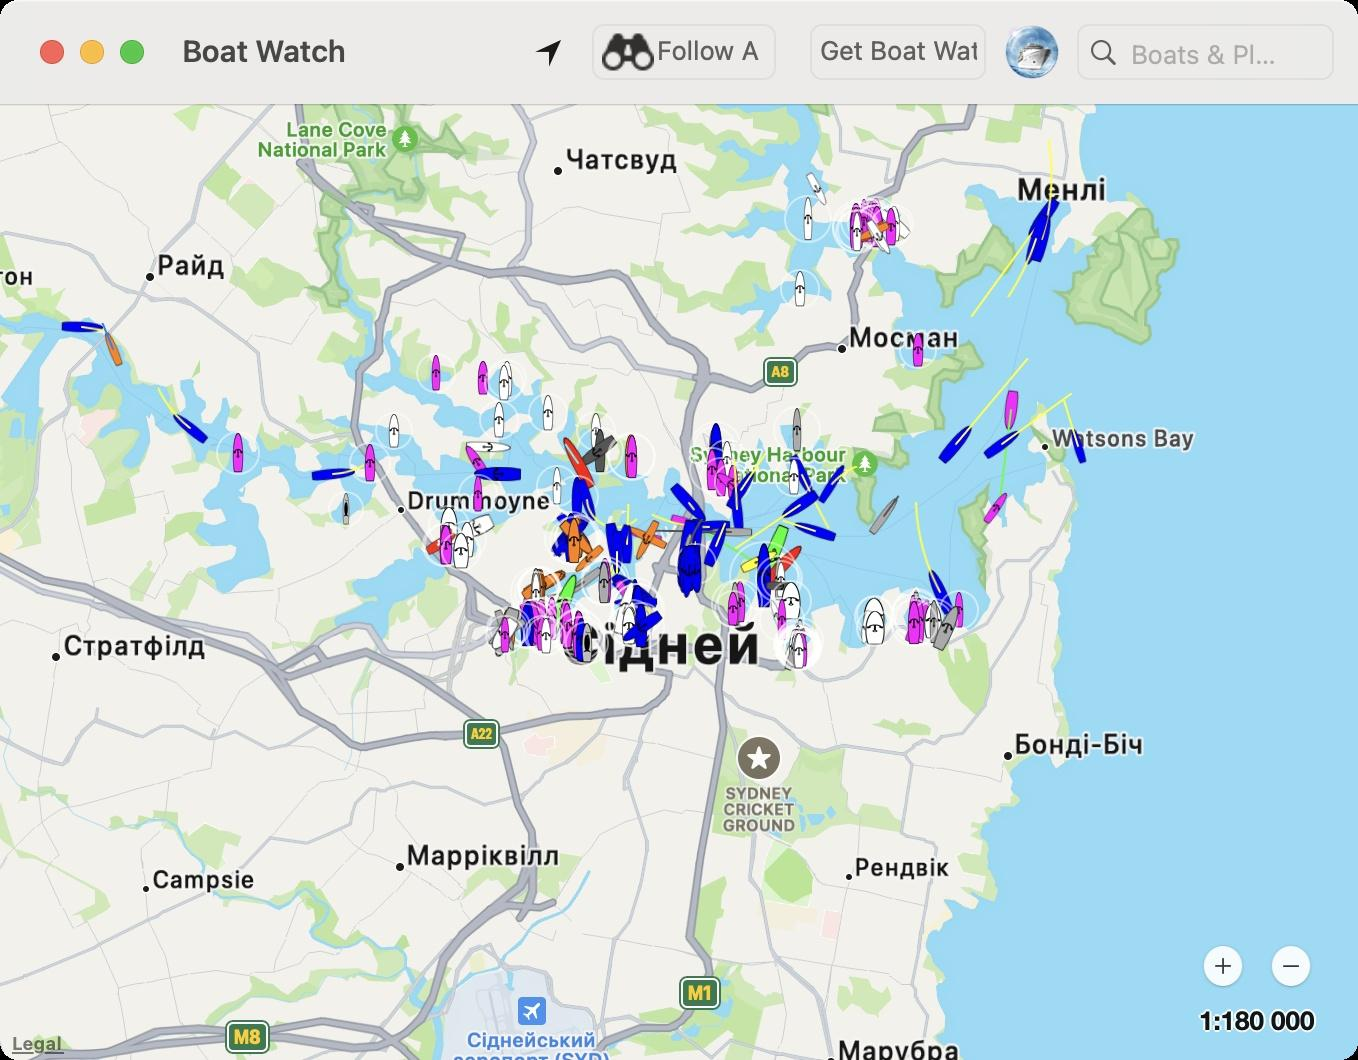
Accessibility tree:
{"name": "Boat_Watch", "role": "AXWindow", "description": null, "role_description": "standard window", "value": null, "position": "363.00;345.00", "size": "679;530", "children": [{"name": null, "role": "AXImage", "description": null, "role_description": "image", "value": null, "position": "0.00;52.00", "size": "679;478", "children": [{"name": "Сідней", "role": "AXButton", "description": null, "role_description": "", "value": null, "position": "315.81;305.90", "size": "30;30", "children": []}, {"name": "Сіднейський_аеропорт_(SYD)", "role": "AXButton", "description": null, "role_description": "Point of interest", "value": null, "position": "250.79;490.60", "size": "30;30", "children": []}, {"name": "Марубра", "role": "AXButton", "description": null, "role_description": "", "value": null, "position": "0.00;52.00", "size": "0;0", "children": []}, {"name": "Бонді-Біч", "role": "AXButton", "description": null, "role_description": "", "value": null, "position": "488.85;362.75", "size": "30;30", "children": []}, {"name": "Мосман", "role": "AXButton", "description": null, "role_description": "", "value": null, "position": "406.09;159.32", "size": "30;30", "children": []}, {"name": "Марріквілл", "role": "AXButton", "description": null, "role_description": "", "value": null, "position": "184.91;418.29", "size": "30;30", "children": []}, {"name": "M1", "role": "AXStaticText", "description": null, "role_description": "", "value": null, "position": "334.77;481.28", "size": "30;30", "children": []}, {"name": "A8", "role": "AXStaticText", "description": null, "role_description": "", "value": null, "position": "375.34;171.12", "size": "30;30", "children": []}, {"name": "A22", "role": "AXStaticText", "description": null, "role_description": "", "value": null, "position": "225.54;351.75", "size": "30;30", "children": []}, {"name": "Drummoyne", "role": "AXButton", "description": null, "role_description": "", "value": null, "position": "185.67;239.91", "size": "30;30", "children": []}, {"name": "Watsons_Bay", "role": "AXButton", "description": null, "role_description": "", "value": null, "position": "507.26;208.55", "size": "30;30", "children": []}, {"name": "Рендвік", "role": "AXButton", "description": null, "role_description": "", "value": null, "position": "409.35;423.30", "size": "30;30", "children": []}, {"name": "Sydney_Cricket_Ground", "role": "AXButton", "description": null, "role_description": "Point of interest", "value": null, "position": "364.38;363.84", "size": "30;30", "children": []}, {"name": "Sydney_Harbour_National_Park", "role": "AXButton", "description": null, "role_description": "Point of interest", "value": null, "position": "417.74;217.04", "size": "30;30", "children": []}, {"name": "Campsie", "role": "AXButton", "description": null, "role_description": "", "value": null, "position": "57.82;429.40", "size": "30;30", "children": []}, {"name": "M8", "role": "AXStaticText", "description": null, "role_description": "", "value": null, "position": "0.00;52.00", "size": "0;0", "children": []}, {"name": "Райд", "role": "AXButton", "description": null, "role_description": "", "value": null, "position": "60.21;123.28", "size": "30;30", "children": []}, {"name": "Стратфілд", "role": "AXButton", "description": null, "role_description": "", "value": null, "position": "12.95;313.42", "size": "30;30", "children": []}, {"name": "Менлі", "role": "AXButton", "description": null, "role_description": "", "value": null, "position": "516.19;79.06", "size": "30;30", "children": []}, {"name": "Чатсвуд", "role": "AXButton", "description": null, "role_description": "", "value": null, "position": "264.08;70.35", "size": "30;30", "children": []}, {"name": "Карлінґфорд", "role": "AXButton", "description": null, "role_description": "", "value": null, "position": "0.00;52.00", "size": "0;0", "children": []}, {"name": "Lane_Cove_National_Park", "role": "AXButton", "description": null, "role_description": "Point of interest", "value": null, "position": "187.74;54.56", "size": "30;30", "children": []}, {"name": "Ермінґтон", "role": "AXButton", "description": null, "role_description": "", "value": null, "position": "0.00;52.00", "size": "0;0", "children": []}, {"name": "MAERSK_RIO_INDIA", "role": "AXImage", "description": "MAERSK RIO INDIA", "role_description": "Annotation", "value": null, "position": "329.00;613.50", "size": "44;16", "children": [{"name": null, "role": "AXImage", "description": "", "role_description": "image", "value": null, "position": "327.59;621.92", "size": "44;16", "children": []}]}, {"name": "PB_PLENTY", "role": "AXImage", "description": "PB PLENTY", "role_description": "Annotation", "value": null, "position": "352.00;595.50", "size": "30;30", "children": [{"name": null, "role": "AXImage", "description": "", "role_description": "image", "value": null, "position": "382.00;595.50", "size": "30;30", "children": []}]}, {"name": "PV_SEVER", "role": "AXImage", "description": "PV SEVER", "role_description": "Annotation", "value": null, "position": "352.50;607.00", "size": "31;13", "children": [{"name": null, "role": "AXImage", "description": "", "role_description": "image", "value": null, "position": "379.41;601.16", "size": "31;13", "children": []}]}, {"name": "SL_MARTINIQUE", "role": "AXImage", "description": "SL MARTINIQUE", "role_description": "Annotation", "value": null, "position": "325.50;637.00", "size": "31;31", "children": [{"name": null, "role": "AXImage", "description": "", "role_description": "image", "value": null, "position": "356.50;637.00", "size": "31;31", "children": []}]}, {"name": "SL_KAMAY", "role": "AXImage", "description": "SL KAMAY", "role_description": "Annotation", "value": null, "position": "325.00;645.00", "size": "32;15", "children": [{"name": null, "role": "AXImage", "description": "", "role_description": "image", "value": null, "position": "354.71;663.65", "size": "32;15", "children": []}]}, {"name": "DIAMOND_REINE", "role": "AXImage", "description": "DIAMOND REINE", "role_description": "Annotation", "value": null, "position": "572.50;-164.00", "size": "25;13", "children": [{"name": null, "role": "AXImage", "description": "", "role_description": "image", "value": null, "position": "572.51;-150.99", "size": "25;13", "children": []}]}, {"name": "SVITZER_WARANG", "role": "AXImage", "description": "SVITZER WARANG", "role_description": "Annotation", "value": null, "position": "351.00;594.50", "size": "31;31", "children": [{"name": null, "role": "AXImage", "description": "", "role_description": "image", "value": null, "position": "382.00;594.50", "size": "31;31", "children": []}]}, {"name": "OOCL_MIAMI", "role": "AXImage", "description": "OOCL MIAMI", "role_description": "Annotation", "value": null, "position": "339.00;609.50", "size": "45;16", "children": [{"name": null, "role": "AXImage", "description": "", "role_description": "image", "value": null, "position": "337.62;617.68", "size": "45;16", "children": []}]}, {"name": "CONTSHIP_TEN", "role": "AXImage", "description": "CONTSHIP TEN", "role_description": "Annotation", "value": null, "position": "339.50;603.50", "size": "40;15", "children": [{"name": null, "role": "AXImage", "description": "", "role_description": "image", "value": null, "position": "338.15;610.42", "size": "40;15", "children": []}]}, {"name": "MAERSK_SEBAROK", "role": "AXImage", "description": "MAERSK SEBAROK", "role_description": "Annotation", "value": null, "position": "319.50;608.50", "size": "44;16", "children": [{"name": null, "role": "AXImage", "description": "", "role_description": "image", "value": null, "position": "318.12;615.28", "size": "44;16", "children": []}]}, {"name": "MAERSK_SEMAKAU", "role": "AXImage", "description": "MAERSK SEMAKAU", "role_description": "Annotation", "value": null, "position": "308.00;612.50", "size": "45;16", "children": [{"name": null, "role": "AXImage", "description": "", "role_description": "image", "value": null, "position": "306.64;619.43", "size": "45;16", "children": []}]}, {"name": "HAMMER_TIME", "role": "AXImage", "description": "HAMMER TIME", "role_description": "Annotation", "value": null, "position": "70.50;749.50", "size": "30;14", "children": [{"name": null, "role": "AXImage", "description": "", "role_description": "image", "value": null, "position": "70.62;749.24", "size": "30;14", "children": []}]}, {"name": "DAWN_FRASER", "role": "AXImage", "description": "DAWN FRASER", "role_description": "Annotation", "value": null, "position": "-97.00;146.00", "size": "33;15", "children": [{"name": null, "role": "AXImage", "description": "", "role_description": "image", "value": null, "position": "-69.96;168.25", "size": "33;15", "children": []}]}, {"name": "SVITZER_SWIFT", "role": "AXImage", "description": "SVITZER SWIFT", "role_description": "Annotation", "value": null, "position": "349.50;594.00", "size": "32;32", "children": [{"name": null, "role": "AXImage", "description": "", "role_description": "image", "value": null, "position": "381.50;594.00", "size": "32;32", "children": []}]}, {"name": "TEST", "role": "AXImage", "description": "TEST", "role_description": "Annotation", "value": null, "position": "487.00;-15.50", "size": "29;29", "children": [{"name": null, "role": "AXImage", "description": "", "role_description": "image", "value": null, "position": "516.00;-15.50", "size": "29;29", "children": []}]}, {"name": "SVITZER_WARRAWEE", "role": "AXImage", "description": "SVITZER WARRAWEE", "role_description": "Annotation", "value": null, "position": "351.00;595.00", "size": "32;32", "children": [{"name": null, "role": "AXImage", "description": "", "role_description": "image", "value": null, "position": "383.00;595.00", "size": "32;32", "children": []}]}, {"name": "WINDHOVER", "role": "AXImage", "description": "WINDHOVER", "role_description": "Annotation", "value": null, "position": "383.00;318.00", "size": "31;13", "children": [{"name": null, "role": "AXImage", "description": "", "role_description": "image", "value": null, "position": "409.47;311.77", "size": "31;13", "children": []}]}, {"name": "NICOLE_LIVINGSTONE", "role": "AXImage", "description": "NICOLE LIVINGSTONE", "role_description": "Annotation", "value": null, "position": "268.00;260.00", "size": "33;15", "children": [{"name": null, "role": "AXImage", "description": "", "role_description": "image", "value": null, "position": "267.42;273.57", "size": "33;15", "children": []}]}, {"name": "ONE_MORE", "role": "AXImage", "description": "ONE MORE", "role_description": "Annotation", "value": null, "position": "254.50;295.00", "size": "32;32", "children": [{"name": null, "role": "AXImage", "description": "", "role_description": "image", "value": null, "position": "286.50;295.00", "size": "32;32", "children": []}]}, {"name": "SIRIUS", "role": "AXImage", "description": "SIRIUS", "role_description": "Annotation", "value": null, "position": "371.00;230.50", "size": "60;14", "children": [{"name": null, "role": "AXImage", "description": "", "role_description": "image", "value": null, "position": "407.86;267.53", "size": "60;14", "children": []}]}, {"name": "SANITY", "role": "AXImage", "description": "SANITY", "role_description": "Annotation", "value": null, "position": "386.50;309.00", "size": "26;26", "children": [{"name": null, "role": "AXImage", "description": "", "role_description": "image", "value": null, "position": "412.50;309.00", "size": "26;26", "children": []}]}, {"name": "ZING", "role": "AXImage", "description": "ZING", "role_description": "Annotation", "value": null, "position": "425.00;98.50", "size": "25;25", "children": [{"name": null, "role": "AXImage", "description": "", "role_description": "image", "value": null, "position": "450.00;98.50", "size": "25;25", "children": []}]}, {"name": "ENGAGE_RENEGADE", "role": "AXImage", "description": "ENGAGE RENEGADE", "role_description": "Annotation", "value": null, "position": "257.50;284.00", "size": "31;15", "children": [{"name": null, "role": "AXImage", "description": "", "role_description": "image", "value": null, "position": "290.19;290.55", "size": "31;15", "children": []}]}, {"name": "OFFSHORE", "role": "AXImage", "description": "OFFSHORE", "role_description": "Annotation", "value": null, "position": "388.00;312.00", "size": "26;26", "children": [{"name": null, "role": "AXImage", "description": "", "role_description": "image", "value": null, "position": "414.00;312.00", "size": "26;26", "children": []}]}, {"name": "SYDNEY_SHOWBOAT_TWO", "role": "AXImage", "description": "SYDNEY SHOWBOAT TWO", "role_description": "Annotation", "value": null, "position": "302.00;288.00", "size": "34;34", "children": [{"name": null, "role": "AXImage", "description": "", "role_description": "image", "value": null, "position": "336.00;288.00", "size": "34;34", "children": []}]}, {"name": "TAO_II", "role": "AXImage", "description": "TAO II", "role_description": "Annotation", "value": null, "position": "210.50;249.00", "size": "28;28", "children": [{"name": null, "role": "AXImage", "description": "", "role_description": "image", "value": null, "position": "238.50;249.00", "size": "28;28", "children": []}]}, {"name": "MAY_GIBBS", "role": "AXImage", "description": "MAY GIBBS", "role_description": "Annotation", "value": null, "position": "290.50;266.00", "size": "33;14", "children": [{"name": null, "role": "AXImage", "description": "", "role_description": "image", "value": null, "position": "302.67;290.39", "size": "33;14", "children": []}]}, {"name": "CADENZA_OF_SYDNEY", "role": "AXImage", "description": "CADENZA OF SYDNEY", "role_description": "Annotation", "value": null, "position": "383.50;309.00", "size": "28;28", "children": [{"name": null, "role": "AXImage", "description": "", "role_description": "image", "value": null, "position": "411.50;309.00", "size": "28;28", "children": []}]}, {"name": "LIZ_ELLIS", "role": "AXImage", "description": "LIZ ELLIS", "role_description": "Annotation", "value": null, "position": "271.50;258.00", "size": "31;14", "children": [{"name": null, "role": "AXImage", "description": "", "role_description": "image", "value": null, "position": "293.01;280.91", "size": "31;14", "children": []}]}, {"name": "IDLE_TIME", "role": "AXImage", "description": "IDLE TIME", "role_description": "Annotation", "value": null, "position": "184.00;202.50", "size": "26;26", "children": [{"name": null, "role": "AXImage", "description": "", "role_description": "image", "value": null, "position": "210.00;202.50", "size": "26;26", "children": []}]}, {"name": "MISTER_LUCKY", "role": "AXImage", "description": "MISTER LUCKY", "role_description": "Annotation", "value": null, "position": "385.50;312.00", "size": "27;27", "children": [{"name": null, "role": "AXImage", "description": "", "role_description": "image", "value": null, "position": "412.50;312.00", "size": "27;27", "children": []}]}, {"name": "MV_CLEARVIEW", "role": "AXImage", "description": "MV CLEARVIEW", "role_description": "Annotation", "value": null, "position": "302.00;288.00", "size": "33;33", "children": [{"name": null, "role": "AXImage", "description": "", "role_description": "image", "value": null, "position": "335.00;288.00", "size": "33;33", "children": []}]}, {"name": "FRESHWATER", "role": "AXImage", "description": "FRESHWATER", "role_description": "Annotation", "value": null, "position": "326.50;278.50", "size": "36;14", "children": [{"name": null, "role": "AXImage", "description": "", "role_description": "image", "value": null, "position": "335.66;302.67", "size": "36;14", "children": []}]}, {"name": "SYDNEY_2000", "role": "AXImage", "description": "SYDNEY 2000", "role_description": "Annotation", "value": null, "position": "302.00;285.00", "size": "31;31", "children": [{"name": null, "role": "AXImage", "description": "", "role_description": "image", "value": null, "position": "333.00;285.00", "size": "31;31", "children": []}]}, {"name": "SEAS_THE_MOMENT", "role": "AXImage", "description": "SEAS THE MOMENT", "role_description": "Annotation", "value": null, "position": "416.50;95.00", "size": "31;31", "children": [{"name": null, "role": "AXImage", "description": "", "role_description": "image", "value": null, "position": "447.50;95.00", "size": "31;31", "children": []}]}, {"name": "KESHI", "role": "AXImage", "description": "KESHI", "role_description": "Annotation", "value": null, "position": "228.50;182.00", "size": "26;14", "children": [{"name": null, "role": "AXImage", "description": "", "role_description": "image", "value": null, "position": "248.50;176.00", "size": "26;14", "children": []}]}, {"name": "TORO", "role": "AXImage", "description": "TORO", "role_description": "Annotation", "value": null, "position": "441.50;296.00", "size": "31;31", "children": [{"name": null, "role": "AXImage", "description": "", "role_description": "image", "value": null, "position": "472.50;296.00", "size": "31;31", "children": []}]}, {"name": "LADY_BUBBLES", "role": "AXImage", "description": "LADY BUBBLES", "role_description": "Annotation", "value": null, "position": "424.50;294.00", "size": "26;26", "children": [{"name": null, "role": "AXImage", "description": "", "role_description": "image", "value": null, "position": "450.50;294.00", "size": "26;26", "children": []}]}, {"name": "ZEN_SATORI", "role": "AXImage", "description": "ZEN SATORI", "role_description": "Annotation", "value": null, "position": "238.50;178.00", "size": "27;27", "children": [{"name": null, "role": "AXImage", "description": "", "role_description": "image", "value": null, "position": "265.50;178.00", "size": "27;27", "children": []}]}, {"name": "KURT_FEARNLEY", "role": "AXImage", "description": "KURT FEARNLEY", "role_description": "Annotation", "value": null, "position": "301.50;289.00", "size": "28;16", "children": [{"name": null, "role": "AXImage", "description": "", "role_description": "image", "value": null, "position": "321.61;311.92", "size": "28;16", "children": []}]}, {"name": "CORAL_PRINCESS", "role": "AXImage", "description": "CORAL PRINCESS", "role_description": "Annotation", "value": null, "position": "321.00;268.50", "size": "44;16", "children": [{"name": null, "role": "AXImage", "description": "", "role_description": "image", "value": null, "position": "331.66;296.98", "size": "44;16", "children": []}]}, {"name": "DIAMOND_B", "role": "AXImage", "description": "DIAMOND B", "role_description": "Annotation", "value": null, "position": "423.50;294.50", "size": "27;27", "children": [{"name": null, "role": "AXImage", "description": "", "role_description": "image", "value": null, "position": "450.50;294.50", "size": "27;27", "children": []}]}, {"name": "OSPREY_IV", "role": "AXImage", "description": "OSPREY IV", "role_description": "Annotation", "value": null, "position": "220.00;256.50", "size": "27;27", "children": [{"name": null, "role": "AXImage", "description": "", "role_description": "image", "value": null, "position": "247.00;256.50", "size": "27;27", "children": []}]}, {"name": "ODIN", "role": "AXImage", "description": "ODIN", "role_description": "Annotation", "value": null, "position": "383.00;199.50", "size": "31;31", "children": [{"name": null, "role": "AXImage", "description": "", "role_description": "image", "value": null, "position": "414.00;199.50", "size": "31;31", "children": []}]}, {"name": "FRIENDSHIP", "role": "AXImage", "description": "FRIENDSHIP", "role_description": "Annotation", "value": null, "position": "273.50;225.00", "size": "40;50", "children": [{"name": null, "role": "AXImage", "description": "", "role_description": "image", "value": null, "position": "275.90;276.75", "size": "40;50", "children": []}]}, {"name": "MILLERS_POINT", "role": "AXImage", "description": "MILLERS POINT", "role_description": "Annotation", "value": null, "position": "310.50;262.00", "size": "25;12", "children": [{"name": null, "role": "AXImage", "description": "", "role_description": "image", "value": null, "position": "311.87;259.73", "size": "25;12", "children": []}]}, {"name": "ALILA", "role": "AXImage", "description": "ALILA", "role_description": "Annotation", "value": null, "position": "466.00;291.50", "size": "27;27", "children": [{"name": null, "role": "AXImage", "description": "", "role_description": "image", "value": null, "position": "493.00;291.50", "size": "27;27", "children": []}]}, {"name": "MAGISTIC_TWO", "role": "AXImage", "description": "MAGISTIC TWO", "role_description": "Annotation", "value": null, "position": "294.00;266.00", "size": "32;13", "children": [{"name": null, "role": "AXImage", "description": "", "role_description": "image", "value": null, "position": "298.42;285.31", "size": "32;13", "children": []}]}, {"name": "TENDER_TO_RINO", "role": "AXImage", "description": "TENDER TO RINO", "role_description": "Annotation", "value": null, "position": "352.00;286.50", "size": "31;31", "children": [{"name": null, "role": "AXImage", "description": "", "role_description": "image", "value": null, "position": "383.00;286.50", "size": "31;31", "children": []}]}, {"name": "TWO_SHEA", "role": "AXImage", "description": "TWO SHEA", "role_description": "Annotation", "value": null, "position": "424.50;301.00", "size": "26;26", "children": [{"name": null, "role": "AXImage", "description": "", "role_description": "image", "value": null, "position": "450.50;301.00", "size": "26;26", "children": []}]}, {"name": "LAUREN_JACKSON", "role": "AXImage", "description": "LAUREN JACKSON", "role_description": "Annotation", "value": null, "position": "303.00;291.50", "size": "31;13", "children": [{"name": null, "role": "AXImage", "description": "", "role_description": "image", "value": null, "position": "328.67;311.38", "size": "31;13", "children": []}]}, {"name": "THALATTA", "role": "AXImage", "description": "THALATTA", "role_description": "Annotation", "value": null, "position": "376.00;295.00", "size": "30;30", "children": [{"name": null, "role": "AXImage", "description": "", "role_description": "image", "value": null, "position": "406.00;295.00", "size": "30;30", "children": []}]}, {"name": "OCEANA", "role": "AXImage", "description": "OCEANA", "role_description": "Annotation", "value": null, "position": "248.50;304.50", "size": "35;14", "children": [{"name": null, "role": "AXImage", "description": "", "role_description": "image", "value": null, "position": "267.58;292.72", "size": "35;14", "children": []}]}, {"name": "319117200", "role": "AXImage", "description": "319117200", "role_description": "Annotation", "value": null, "position": "412.50;97.00", "size": "31;31", "children": [{"name": null, "role": "AXImage", "description": "", "role_description": "image", "value": null, "position": "443.50;97.00", "size": "31;31", "children": []}]}, {"name": "SHANE_GOULD", "role": "AXImage", "description": "SHANE GOULD", "role_description": "Annotation", "value": null, "position": "269.00;258.50", "size": "33;16", "children": [{"name": null, "role": "AXImage", "description": "", "role_description": "image", "value": null, "position": "268.40;273.11", "size": "33;16", "children": []}]}, {"name": "EXPLORER", "role": "AXImage", "description": "EXPLORER", "role_description": "Annotation", "value": null, "position": "324.50;259.50", "size": "82;13", "children": [{"name": null, "role": "AXImage", "description": "", "role_description": "image", "value": null, "position": "324.62;258.79", "size": "82;13", "children": []}]}, {"name": "OCEAN_WAVE", "role": "AXImage", "description": "OCEAN WAVE", "role_description": "Annotation", "value": null, "position": "342.50;265.50", "size": "31;15", "children": [{"name": null, "role": "AXImage", "description": "", "role_description": "image", "value": null, "position": "370.76;261.44", "size": "31;15", "children": []}]}, {"name": "SPIRIT_OF_TASMANIA_2", "role": "AXImage", "description": "SPIRIT OF TASMANIA 2", "role_description": "Annotation", "value": null, "position": "361.00;267.00", "size": "42;42", "children": [{"name": null, "role": "AXImage", "description": "", "role_description": "image", "value": null, "position": "403.00;267.00", "size": "42;42", "children": []}]}, {"name": "RAGTIME", "role": "AXImage", "description": "RAGTIME", "role_description": "Annotation", "value": null, "position": "385.00;310.00", "size": "27;27", "children": [{"name": null, "role": "AXImage", "description": "", "role_description": "image", "value": null, "position": "412.00;310.00", "size": "27;27", "children": []}]}, {"name": "ALLIE_HUNTER", "role": "AXImage", "description": "ALLIE HUNTER", "role_description": "Annotation", "value": null, "position": "160.50;242.00", "size": "25;25", "children": [{"name": null, "role": "AXImage", "description": "", "role_description": "image", "value": null, "position": "185.50;242.00", "size": "25;25", "children": []}]}, {"name": "MACLEAY", "role": "AXImage", "description": "MACLEAY", "role_description": "Annotation", "value": null, "position": "374.00;275.00", "size": "35;15", "children": [{"name": null, "role": "AXImage", "description": "", "role_description": "image", "value": null, "position": "409.05;275.12", "size": "35;15", "children": []}]}, {"name": "OSCAR_3", "role": "AXImage", "description": "OSCAR 3", "role_description": "Annotation", "value": null, "position": "375.50;302.00", "size": "26;12", "children": [{"name": null, "role": "AXImage", "description": "", "role_description": "image", "value": null, "position": "389.94;293.75", "size": "26;12", "children": []}]}, {"name": "CORAL_TREKKER", "role": "AXImage", "description": "CORAL TREKKER", "role_description": "Annotation", "value": null, "position": "253.50;282.00", "size": "29;29", "children": [{"name": null, "role": "AXImage", "description": "", "role_description": "image", "value": null, "position": "282.50;282.00", "size": "29;29", "children": []}]}, {"name": "HONEYSUCKLE", "role": "AXImage", "description": "HONEYSUCKLE", "role_description": "Annotation", "value": null, "position": "236.00;196.50", "size": "27;27", "children": [{"name": null, "role": "AXImage", "description": "", "role_description": "image", "value": null, "position": "263.00;196.50", "size": "27;27", "children": []}]}, {"name": "FERN_BAY", "role": "AXImage", "description": "FERN BAY", "role_description": "Annotation", "value": null, "position": "241.00;299.50", "size": "28;28", "children": [{"name": null, "role": "AXImage", "description": "", "role_description": "image", "value": null, "position": "269.00;299.50", "size": "28;28", "children": []}]}, {"name": "MV_JERRY_BAILEY", "role": "AXImage", "description": "MV JERRY BAILEY", "role_description": "Annotation", "value": null, "position": "515.00;216.50", "size": "48;13", "children": [{"name": null, "role": "AXImage", "description": "", "role_description": "image", "value": null, "position": "538.20;198.15", "size": "48;13", "children": []}]}, {"name": "DUYFKEN", "role": "AXImage", "description": "DUYFKEN", "role_description": "Annotation", "value": null, "position": "300.50;296.00", "size": "31;31", "children": [{"name": null, "role": "AXImage", "description": "", "role_description": "image", "value": null, "position": "331.50;296.00", "size": "31;31", "children": []}]}, {"name": "CAPE_CONWAY", "role": "AXImage", "description": "CAPE CONWAY", "role_description": "Annotation", "value": null, "position": "279.00;307.00", "size": "29;29", "children": [{"name": null, "role": "AXImage", "description": "", "role_description": "image", "value": null, "position": "308.00;307.00", "size": "29;29", "children": []}]}, {"name": "OCEAN_DREAMING_II", "role": "AXImage", "description": "OCEAN DREAMING II", "role_description": "Annotation", "value": null, "position": "305.00;306.00", "size": "32;15", "children": [{"name": null, "role": "AXImage", "description": "", "role_description": "image", "value": null, "position": "303.59;316.53", "size": "32;15", "children": []}]}, {"name": "QUEENSCLIFF", "role": "AXImage", "description": "QUEENSCLIFF", "role_description": "Annotation", "value": null, "position": "486.00;110.50", "size": "64;18", "children": [{"name": null, "role": "AXImage", "description": "", "role_description": "image", "value": null, "position": "499.07;146.83", "size": "64;18", "children": []}]}, {"name": "Unknown", "role": "AXImage", "description": "Unknown", "role_description": "Annotation", "value": null, "position": "451.50;295.50", "size": "31;31", "children": [{"name": null, "role": "AXImage", "description": "", "role_description": "image", "value": null, "position": "482.50;295.50", "size": "31;31", "children": []}]}, {"name": "JAX_2", "role": "AXImage", "description": "JAX 2", "role_description": "Annotation", "value": null, "position": "384.50;305.00", "size": "31;31", "children": [{"name": null, "role": "AXImage", "description": "", "role_description": "image", "value": null, "position": "415.50;305.00", "size": "31;31", "children": []}]}, {"name": "DENIZ", "role": "AXImage", "description": "DENIZ", "role_description": "Annotation", "value": null, "position": "261.00;294.00", "size": "41;16", "children": [{"name": null, "role": "AXImage", "description": "", "role_description": "image", "value": null, "position": "296.60;285.99", "size": "41;16", "children": []}]}, {"name": "MARLENE_MATHEWS", "role": "AXImage", "description": "MARLENE MATHEWS", "role_description": "Annotation", "value": null, "position": "232.50;229.00", "size": "33;16", "children": [{"name": null, "role": "AXImage", "description": "", "role_description": "image", "value": null, "position": "232.64;228.71", "size": "33;16", "children": []}]}, {"name": "VAGABOND_PRINCESS", "role": "AXImage", "description": "VAGABOND PRINCESS", "role_description": "Annotation", "value": null, "position": "273.00;301.00", "size": "33;33", "children": [{"name": null, "role": "AXImage", "description": "", "role_description": "image", "value": null, "position": "306.00;301.00", "size": "33;33", "children": []}]}, {"name": "ALLURE", "role": "AXImage", "description": "ALLURE", "role_description": "Annotation", "value": null, "position": "239.00;304.00", "size": "27;27", "children": [{"name": null, "role": "AXImage", "description": "", "role_description": "image", "value": null, "position": "266.00;304.00", "size": "27;27", "children": []}]}, {"name": "PV_SEA_HAWK", "role": "AXImage", "description": "PV SEA HAWK", "role_description": "Annotation", "value": null, "position": "281.00;273.00", "size": "27;13", "children": [{"name": null, "role": "AXImage", "description": "", "role_description": "image", "value": null, "position": "280.19;283.95", "size": "27;13", "children": []}]}, {"name": "REVIVE", "role": "AXImage", "description": "REVIVE", "role_description": "Annotation", "value": null, "position": "423.50;98.50", "size": "30;30", "children": [{"name": null, "role": "AXImage", "description": "", "role_description": "image", "value": null, "position": "453.50;98.50", "size": "30;30", "children": []}]}, {"name": "ICS_RELIANCE", "role": "AXImage", "description": "ICS RELIANCE", "role_description": "Annotation", "value": null, "position": "270.00;224.00", "size": "38;15", "children": [{"name": null, "role": "AXImage", "description": "", "role_description": "image", "value": null, "position": "286.70;211.20", "size": "38;15", "children": []}]}, {"name": "ES6", "role": "AXImage", "description": "ES6", "role_description": "Annotation", "value": null, "position": "306.00;253.50", "size": "76;16", "children": [{"name": null, "role": "AXImage", "description": "", "role_description": "image", "value": null, "position": "377.67;280.85", "size": "76;16", "children": []}]}, {"name": "MARINE_RESCUE_MH30", "role": "AXImage", "description": "MARINE RESCUE MH30", "role_description": "Annotation", "value": null, "position": "423.00;109.50", "size": "27;13", "children": [{"name": null, "role": "AXImage", "description": "", "role_description": "image", "value": null, "position": "421.52;115.81", "size": "27;13", "children": []}]}, {"name": "FAIRLIGHT", "role": "AXImage", "description": "FAIRLIGHT", "role_description": "Annotation", "value": null, "position": "472.00;91.50", "size": "98;56", "children": [{"name": null, "role": "AXImage", "description": "", "role_description": "image", "value": null, "position": "560.73;79.42", "size": "98;56", "children": []}]}, {"name": "BONNIE_G", "role": "AXImage", "description": "BONNIE G", "role_description": "Annotation", "value": null, "position": "381.50;286.50", "size": "28;28", "children": [{"name": null, "role": "AXImage", "description": "", "role_description": "image", "value": null, "position": "409.50;286.50", "size": "28;28", "children": []}]}, {"name": "BORN_FREE", "role": "AXImage", "description": "BORN FREE", "role_description": "Annotation", "value": null, "position": "387.00;310.00", "size": "27;27", "children": [{"name": null, "role": "AXImage", "description": "", "role_description": "image", "value": null, "position": "414.00;310.00", "size": "27;27", "children": []}]}, {"name": "CABARET", "role": "AXImage", "description": "CABARET", "role_description": "Annotation", "value": null, "position": "225.50;254.50", "size": "26;18", "children": [{"name": null, "role": "AXImage", "description": "", "role_description": "image", "value": null, "position": "222.91;260.84", "size": "26;18", "children": []}]}, {"name": "ETHEL_TURNER", "role": "AXImage", "description": "ETHEL TURNER", "role_description": "Annotation", "value": null, "position": "302.00;287.50", "size": "31;14", "children": [{"name": null, "role": "AXImage", "description": "", "role_description": "image", "value": null, "position": "326.69;308.81", "size": "31;14", "children": []}]}, {"name": "MERCATOR_1", "role": "AXImage", "description": "MERCATOR 1", "role_description": "Annotation", "value": null, "position": "282.50;218.50", "size": "32;15", "children": [{"name": null, "role": "AXImage", "description": "", "role_description": "image", "value": null, "position": "281.21;229.64", "size": "32;15", "children": []}]}, {"name": "LA_CEIZ", "role": "AXImage", "description": "LA CEIZ", "role_description": "Annotation", "value": null, "position": "441.00;293.00", "size": "31;31", "children": [{"name": null, "role": "AXImage", "description": "", "role_description": "image", "value": null, "position": "472.00;293.00", "size": "31;31", "children": []}]}, {"name": "LE_PELICAN", "role": "AXImage", "description": "LE PELICAN", "role_description": "Annotation", "value": null, "position": "301.00;298.50", "size": "28;28", "children": [{"name": null, "role": "AXImage", "description": "", "role_description": "image", "value": null, "position": "329.00;298.50", "size": "28;28", "children": []}]}, {"name": "PEMULWUY", "role": "AXImage", "description": "PEMULWUY", "role_description": "Annotation", "value": null, "position": "328.00;244.00", "size": "33;15", "children": [{"name": null, "role": "AXImage", "description": "", "role_description": "image", "value": null, "position": "349.97;268.78", "size": "33;15", "children": []}]}, {"name": "BLISS", "role": "AXImage", "description": "BLISS", "role_description": "Annotation", "value": null, "position": "384.50;310.00", "size": "28;28", "children": [{"name": null, "role": "AXImage", "description": "", "role_description": "image", "value": null, "position": "412.50;310.00", "size": "28;28", "children": []}]}, {"name": "FUSION_CRUISES", "role": "AXImage", "description": "FUSION CRUISES", "role_description": "Annotation", "value": null, "position": "275.00;304.50", "size": "31;31", "children": [{"name": null, "role": "AXImage", "description": "", "role_description": "image", "value": null, "position": "306.00;304.50", "size": "31;31", "children": []}]}, {"name": "RUBY_LANGFORD", "role": "AXImage", "description": "RUBY LANGFORD", "role_description": "Annotation", "value": null, "position": "331.00;278.00", "size": "30;14", "children": [{"name": null, "role": "AXImage", "description": "", "role_description": "image", "value": null, "position": "338.48;299.75", "size": "30;14", "children": []}]}, {"name": "BORROWDALE", "role": "AXImage", "description": "BORROWDALE", "role_description": "Annotation", "value": null, "position": "268.50;252.00", "size": "34;34", "children": [{"name": null, "role": "AXImage", "description": "", "role_description": "image", "value": null, "position": "302.50;252.00", "size": "34;34", "children": []}]}, {"name": "CHARLOTTE", "role": "AXImage", "description": "CHARLOTTE", "role_description": "Annotation", "value": null, "position": "402.00;234.00", "size": "28;16", "children": [{"name": null, "role": "AXImage", "description": "", "role_description": "image", "value": null, "position": "430.20;234.37", "size": "28;16", "children": []}]}, {"name": "MARJORIE_JACKSON", "role": "AXImage", "description": "MARJORIE JACKSON", "role_description": "Annotation", "value": null, "position": "150.50;228.00", "size": "32;18", "children": [{"name": null, "role": "AXImage", "description": "", "role_description": "image", "value": null, "position": "183.35;244.28", "size": "32;18", "children": []}]}, {"name": "SEABIRD", "role": "AXImage", "description": "SEABIRD", "role_description": "Annotation", "value": null, "position": "224.50;224.00", "size": "28;14", "children": [{"name": null, "role": "AXImage", "description": "", "role_description": "image", "value": null, "position": "236.75;215.45", "size": "28;14", "children": []}]}, {"name": "US_GOV_VSL_5", "role": "AXImage", "description": "US GOV VSL 5", "role_description": "Annotation", "value": null, "position": "364.50;270.00", "size": "43;16", "children": [{"name": null, "role": "AXImage", "description": "", "role_description": "image", "value": null, "position": "370.53;294.94", "size": "43;16", "children": []}]}, {"name": "OCEAN_SURFER", "role": "AXImage", "description": "OCEAN SURFER", "role_description": "Annotation", "value": null, "position": "422.00;214.50", "size": "112;15", "children": [{"name": null, "role": "AXImage", "description": "", "role_description": "image", "value": null, "position": "519.74;183.92", "size": "112;15", "children": []}]}, {"name": "MAHLIGAI", "role": "AXImage", "description": "MAHLIGAI", "role_description": "Annotation", "value": null, "position": "385.00;309.00", "size": "28;28", "children": [{"name": null, "role": "AXImage", "description": "", "role_description": "image", "value": null, "position": "413.00;309.00", "size": "28;28", "children": []}]}, {"name": "BALMORAL", "role": "AXImage", "description": "BALMORAL", "role_description": "Annotation", "value": null, "position": "329.50;276.50", "size": "33;15", "children": [{"name": null, "role": "AXImage", "description": "", "role_description": "image", "value": null, "position": "336.28;299.30", "size": "33;15", "children": []}]}, {"name": "ARANA", "role": "AXImage", "description": "ARANA", "role_description": "Annotation", "value": null, "position": "255.50;280.00", "size": "28;28", "children": [{"name": null, "role": "AXImage", "description": "", "role_description": "image", "value": null, "position": "283.50;280.00", "size": "28;28", "children": []}]}, {"name": "RIVERSIDE_EXPLORER", "role": "AXImage", "description": "RIVERSIDE EXPLORER", "role_description": "Annotation", "value": null, "position": "249.00;298.00", "size": "27;27", "children": [{"name": null, "role": "AXImage", "description": "", "role_description": "image", "value": null, "position": "276.00;298.00", "size": "27;27", "children": []}]}, {"name": "HONEY", "role": "AXImage", "description": "HONEY", "role_description": "Annotation", "value": null, "position": "420.00;96.00", "size": "31;31", "children": [{"name": null, "role": "AXImage", "description": "", "role_description": "image", "value": null, "position": "451.00;96.00", "size": "31;31", "children": []}]}, {"name": "ALEXANDER", "role": "AXImage", "description": "ALEXANDER", "role_description": "Annotation", "value": null, "position": "343.50;247.50", "size": "50;14", "children": [{"name": null, "role": "AXImage", "description": "", "role_description": "image", "value": null, "position": "372.85;228.91", "size": "50;14", "children": []}]}, {"name": "XTSEA", "role": "AXImage", "description": "XTSEA", "role_description": "Annotation", "value": null, "position": "217.00;262.00", "size": "27;27", "children": [{"name": null, "role": "AXImage", "description": "", "role_description": "image", "value": null, "position": "244.00;262.00", "size": "27;27", "children": []}]}, {"name": "RHEMTIDE", "role": "AXImage", "description": "RHEMTIDE", "role_description": "Annotation", "value": null, "position": "287.00;276.50", "size": "30;30", "children": [{"name": null, "role": "AXImage", "description": "", "role_description": "image", "value": null, "position": "317.00;276.50", "size": "30;30", "children": []}]}, {"name": "GORDON_MARSHALL", "role": "AXImage", "description": "GORDON MARSHALL", "role_description": "Annotation", "value": null, "position": "388.00;312.50", "size": "25;25", "children": [{"name": null, "role": "AXImage", "description": "", "role_description": "image", "value": null, "position": "413.00;312.50", "size": "25;25", "children": []}]}, {"name": "BALLY", "role": "AXImage", "description": "BALLY", "role_description": "Annotation", "value": null, "position": "415.00;101.00", "size": "28;28", "children": [{"name": null, "role": "AXImage", "description": "", "role_description": "image", "value": null, "position": "443.00;101.00", "size": "28;28", "children": []}]}, {"name": "WARREN", "role": "AXImage", "description": "WARREN", "role_description": "Annotation", "value": null, "position": "300.00;212.50", "size": "31;31", "children": [{"name": null, "role": "AXImage", "description": "", "role_description": "image", "value": null, "position": "331.00;212.50", "size": "31;31", "children": []}]}, {"name": "TULA", "role": "AXImage", "description": "TULA", "role_description": "Annotation", "value": null, "position": "383.50;225.00", "size": "27;27", "children": [{"name": null, "role": "AXImage", "description": "", "role_description": "image", "value": null, "position": "410.50;225.00", "size": "27;27", "children": []}]}, {"name": "GYPSY_BELLE", "role": "AXImage", "description": "GYPSY BELLE", "role_description": "Annotation", "value": null, "position": "258.00;304.00", "size": "26;26", "children": [{"name": null, "role": "AXImage", "description": "", "role_description": "image", "value": null, "position": "284.00;304.00", "size": "26;26", "children": []}]}, {"name": "AQUABAY", "role": "AXImage", "description": "AQUABAY", "role_description": "Annotation", "value": null, "position": "295.00;288.50", "size": "36;14", "children": [{"name": null, "role": "AXImage", "description": "", "role_description": "image", "value": null, "position": "318.57;313.99", "size": "36;14", "children": []}]}, {"name": "FRANCES_BODKIN", "role": "AXImage", "description": "FRANCES BODKIN", "role_description": "Annotation", "value": null, "position": "70.00;200.00", "size": "50;28", "children": [{"name": null, "role": "AXImage", "description": "", "role_description": "image", "value": null, "position": "84.38;187.39", "size": "50;28", "children": []}]}, {"name": "CRYSTAL_CUTTER_3", "role": "AXImage", "description": "CRYSTAL CUTTER 3", "role_description": "Annotation", "value": null, "position": "386.00;309.00", "size": "27;27", "children": [{"name": null, "role": "AXImage", "description": "", "role_description": "image", "value": null, "position": "413.00;309.00", "size": "27;27", "children": []}]}, {"name": "MARGARET_OLLEY", "role": "AXImage", "description": "MARGARET OLLEY", "role_description": "Annotation", "value": null, "position": "327.50;276.00", "size": "30;14", "children": [{"name": null, "role": "AXImage", "description": "", "role_description": "image", "value": null, "position": "333.72;297.04", "size": "30;14", "children": []}]}, {"name": "VICTOR_CHANG", "role": "AXImage", "description": "VICTOR CHANG", "role_description": "Annotation", "value": null, "position": "326.50;277.00", "size": "33;15", "children": [{"name": null, "role": "AXImage", "description": "", "role_description": "image", "value": null, "position": "333.55;299.96", "size": "33;15", "children": []}]}, {"name": "MARY_REIBEY", "role": "AXImage", "description": "MARY REIBEY", "role_description": "Annotation", "value": null, "position": "361.00;245.00", "size": "78;15", "children": [{"name": null, "role": "AXImage", "description": "", "role_description": "image", "value": null, "position": "363.47;268.09", "size": "78;15", "children": []}]}, {"name": "SMILE", "role": "AXImage", "description": "SMILE", "role_description": "Annotation", "value": null, "position": "341.00;220.00", "size": "30;30", "children": [{"name": null, "role": "AXImage", "description": "", "role_description": "image", "value": null, "position": "371.00;220.00", "size": "30;30", "children": []}]}, {"name": "HT_SAIPAN", "role": "AXImage", "description": "HT SAIPAN", "role_description": "Annotation", "value": null, "position": "255.50;280.00", "size": "28;28", "children": [{"name": null, "role": "AXImage", "description": "", "role_description": "image", "value": null, "position": "283.50;280.00", "size": "28;28", "children": []}]}, {"name": "OCEAN_TRACKER", "role": "AXImage", "description": "OCEAN TRACKER", "role_description": "Annotation", "value": null, "position": "305.00;297.50", "size": "31;31", "children": [{"name": null, "role": "AXImage", "description": "", "role_description": "image", "value": null, "position": "336.00;297.50", "size": "31;31", "children": []}]}, {"name": "IMAGINATION", "role": "AXImage", "description": "IMAGINATION", "role_description": "Annotation", "value": null, "position": "383.00;307.00", "size": "31;31", "children": [{"name": null, "role": "AXImage", "description": "", "role_description": "image", "value": null, "position": "414.00;307.00", "size": "31;31", "children": []}]}, {"name": "CRYSTALADY", "role": "AXImage", "description": "CRYSTALADY", "role_description": "Annotation", "value": null, "position": "251.50;305.00", "size": "34;14", "children": [{"name": null, "role": "AXImage", "description": "", "role_description": "image", "value": null, "position": "267.10;330.33", "size": "34;14", "children": []}]}, {"name": "SOUTHERN_STAR", "role": "AXImage", "description": "SOUTHERN STAR", "role_description": "Annotation", "value": null, "position": "274.00;234.00", "size": "29;29", "children": [{"name": null, "role": "AXImage", "description": "", "role_description": "image", "value": null, "position": "303.00;234.00", "size": "29;29", "children": []}]}, {"name": "SLAC-N-OFF", "role": "AXImage", "description": "SLAC-N-OFF", "role_description": "Annotation", "value": null, "position": "388.50;94.00", "size": "31;31", "children": [{"name": null, "role": "AXImage", "description": "", "role_description": "image", "value": null, "position": "419.50;94.00", "size": "31;31", "children": []}]}, {"name": "BONITO_JNR", "role": "AXImage", "description": "BONITO JNR", "role_description": "Annotation", "value": null, "position": "225.50;233.50", "size": "27;27", "children": [{"name": null, "role": "AXImage", "description": "", "role_description": "image", "value": null, "position": "252.50;233.50", "size": "27;27", "children": []}]}, {"name": "SOREN_LARSEN", "role": "AXImage", "description": "SOREN LARSEN", "role_description": "Annotation", "value": null, "position": "251.50;279.50", "size": "33;33", "children": [{"name": null, "role": "AXImage", "description": "", "role_description": "image", "value": null, "position": "284.50;279.50", "size": "33;33", "children": []}]}, {"name": "A.Q.A", "role": "AXImage", "description": "A.Q.A", "role_description": "Annotation", "value": null, "position": "266.50;295.00", "size": "32;32", "children": [{"name": null, "role": "AXImage", "description": "", "role_description": "image", "value": null, "position": "298.50;295.00", "size": "32;32", "children": []}]}, {"name": "GHOST_II", "role": "AXImage", "description": "GHOST II", "role_description": "Annotation", "value": null, "position": "442.50;303.50", "size": "33;14", "children": [{"name": null, "role": "AXImage", "description": "", "role_description": "image", "value": null, "position": "472.32;298.50", "size": "33;14", "children": []}]}, {"name": "INTERLUDE", "role": "AXImage", "description": "INTERLUDE", "role_description": "Annotation", "value": null, "position": "264.50;229.00", "size": "28;28", "children": [{"name": null, "role": "AXImage", "description": "", "role_description": "image", "value": null, "position": "292.50;229.00", "size": "28;28", "children": []}]}, {"name": "CHERYL_SALISBURY", "role": "AXImage", "description": "CHERYL SALISBURY", "role_description": "Annotation", "value": null, "position": "26.00;156.50", "size": "30;14", "children": [{"name": null, "role": "AXImage", "description": "", "role_description": "image", "value": null, "position": "55.75;171.02", "size": "30;14", "children": []}]}, {"name": "BULLARA", "role": "AXImage", "description": "BULLARA", "role_description": "Annotation", "value": null, "position": "271.00;254.50", "size": "32;32", "children": [{"name": null, "role": "AXImage", "description": "", "role_description": "image", "value": null, "position": "303.00;254.50", "size": "32;32", "children": []}]}, {"name": "OCEANOS", "role": "AXImage", "description": "OCEANOS", "role_description": "Annotation", "value": null, "position": "293.00;269.00", "size": "31;14", "children": [{"name": null, "role": "AXImage", "description": "", "role_description": "image", "value": null, "position": "301.50;291.50", "size": "31;14", "children": []}]}, {"name": "35_TONNER", "role": "AXImage", "description": "35 TONNER", "role_description": "Annotation", "value": null, "position": "237.00;308.50", "size": "31;13", "children": [{"name": null, "role": "AXImage", "description": "", "role_description": "image", "value": null, "position": "251.99;331.80", "size": "31;13", "children": []}]}, {"name": "FRIVOLOUS", "role": "AXImage", "description": "FRIVOLOUS", "role_description": "Annotation", "value": null, "position": "249.50;304.50", "size": "32;15", "children": [{"name": null, "role": "AXImage", "description": "", "role_description": "image", "value": null, "position": "263.62;329.57", "size": "32;15", "children": []}]}, {"name": "OSCAR_2", "role": "AXImage", "description": "OSCAR 2", "role_description": "Annotation", "value": null, "position": "267.50;297.00", "size": "32;32", "children": [{"name": null, "role": "AXImage", "description": "", "role_description": "image", "value": null, "position": "299.50;297.00", "size": "32;32", "children": []}]}, {"name": "BRIGUS_III", "role": "AXImage", "description": "BRIGUS III", "role_description": "Annotation", "value": null, "position": "384.50;309.50", "size": "28;28", "children": [{"name": null, "role": "AXImage", "description": "", "role_description": "image", "value": null, "position": "412.50;309.50", "size": "28;28", "children": []}]}, {"name": "SVITZER_MARIA", "role": "AXImage", "description": "SVITZER MARIA", "role_description": "Annotation", "value": null, "position": "273.00;261.00", "size": "32;15", "children": [{"name": null, "role": "AXImage", "description": "", "role_description": "image", "value": null, "position": "292.94;285.73", "size": "32;15", "children": []}]}, {"name": "UNA_CAPRA", "role": "AXImage", "description": "UNA CAPRA", "role_description": "Annotation", "value": null, "position": "251.00;297.00", "size": "30;30", "children": [{"name": null, "role": "AXImage", "description": "", "role_description": "image", "value": null, "position": "281.00;297.00", "size": "30;30", "children": []}]}, {"name": "NAVY_ONE", "role": "AXImage", "description": "NAVY ONE", "role_description": "Annotation", "value": null, "position": "377.00;276.50", "size": "27;27", "children": [{"name": null, "role": "AXImage", "description": "", "role_description": "image", "value": null, "position": "404.00;276.50", "size": "27;27", "children": []}]}, {"name": "CIAO_BELLA", "role": "AXImage", "description": "CIAO BELLA", "role_description": "Annotation", "value": null, "position": "384.50;310.00", "size": "28;28", "children": [{"name": null, "role": "AXImage", "description": "", "role_description": "image", "value": null, "position": "412.50;310.00", "size": "28;28", "children": []}]}, {"name": "VIVA_LA_VITA", "role": "AXImage", "description": "VIVA LA VITA", "role_description": "Annotation", "value": null, "position": "353.50;228.00", "size": "26;26", "children": [{"name": null, "role": "AXImage", "description": "", "role_description": "image", "value": null, "position": "379.50;228.00", "size": "26;26", "children": []}]}, {"name": "MORE_MONKEY_BUSINESS", "role": "AXImage", "description": "MORE MONKEY BUSINESS", "role_description": "Annotation", "value": null, "position": "484.50;247.50", "size": "27;13", "children": [{"name": null, "role": "AXImage", "description": "", "role_description": "image", "value": null, "position": "511.07;246.67", "size": "27;13", "children": []}]}, {"name": "MARINE_RESCUE_PJ-31", "role": "AXImage", "description": "MARINE RESCUE PJ-31", "role_description": "Annotation", "value": null, "position": "207.50;264.50", "size": "26;14", "children": [{"name": null, "role": "AXImage", "description": "", "role_description": "image", "value": null, "position": "235.23;270.55", "size": "26;14", "children": []}]}, {"name": "MV_SYDNEY", "role": "AXImage", "description": "MV SYDNEY", "role_description": "Annotation", "value": null, "position": "299.00;293.00", "size": "31;13", "children": [{"name": null, "role": "AXImage", "description": "", "role_description": "image", "value": null, "position": "317.20;316.09", "size": "31;13", "children": []}]}, {"name": "CATHERINE_HAMLIN", "role": "AXImage", "description": "CATHERINE HAMLIN", "role_description": "Annotation", "value": null, "position": "334.50;263.50", "size": "26;15", "children": [{"name": null, "role": "AXImage", "description": "", "role_description": "image", "value": null, "position": "338.68;283.14", "size": "26;15", "children": []}]}, {"name": "OCEAN_ADVENTURER", "role": "AXImage", "description": "OCEAN ADVENTURER", "role_description": "Annotation", "value": null, "position": "331.50;277.50", "size": "32;15", "children": [{"name": null, "role": "AXImage", "description": "", "role_description": "image", "value": null, "position": "341.71;301.70", "size": "32;15", "children": []}]}, {"name": "KOKOMO", "role": "AXImage", "description": "KOKOMO", "role_description": "Annotation", "value": null, "position": "443.00;299.00", "size": "29;13", "children": [{"name": null, "role": "AXImage", "description": "", "role_description": "image", "value": null, "position": "464.75;291.36", "size": "29;13", "children": []}]}, {"name": "LORRAINE", "role": "AXImage", "description": "LORRAINE", "role_description": "Annotation", "value": null, "position": "239.50;300.50", "size": "28;28", "children": [{"name": null, "role": "AXImage", "description": "", "role_description": "image", "value": null, "position": "267.50;300.50", "size": "28;28", "children": []}]}, {"name": "SHEARWATER_57", "role": "AXImage", "description": "SHEARWATER 57", "role_description": "Annotation", "value": null, "position": "425.00;112.00", "size": "29;13", "children": [{"name": null, "role": "AXImage", "description": "", "role_description": "image", "value": null, "position": "441.67;134.24", "size": "29;13", "children": []}]}, {"name": "SEACAT_1", "role": "AXImage", "description": "SEACAT 1", "role_description": "Annotation", "value": null, "position": "461.50;197.50", "size": "88;15", "children": [{"name": null, "role": "AXImage", "description": "", "role_description": "image", "value": null, "position": "492.69;247.76", "size": "88;15", "children": []}]}, {"name": "FISHBURN", "role": "AXImage", "description": "FISHBURN", "role_description": "Annotation", "value": null, "position": "329.00;278.00", "size": "31;14", "children": [{"name": null, "role": "AXImage", "description": "", "role_description": "image", "value": null, "position": "335.41;299.37", "size": "31;14", "children": []}]}, {"name": "ME-MEL", "role": "AXImage", "description": "ME-MEL", "role_description": "Annotation", "value": null, "position": "273.00;280.00", "size": "38;22", "children": [{"name": null, "role": "AXImage", "description": "", "role_description": "image", "value": null, "position": "270.21;293.65", "size": "38;22", "children": []}]}, {"name": "OCEAN_FLYER", "role": "AXImage", "description": "OCEAN FLYER", "role_description": "Annotation", "value": null, "position": "460.50;101.50", "size": "122;15", "children": [{"name": null, "role": "AXImage", "description": "", "role_description": "image", "value": null, "position": "479.58;153.94", "size": "122;15", "children": []}]}, {"name": "BALU", "role": "AXImage", "description": "BALU", "role_description": "Annotation", "value": null, "position": "300.50;299.00", "size": "28;28", "children": [{"name": null, "role": "AXImage", "description": "", "role_description": "image", "value": null, "position": "328.50;299.00", "size": "28;28", "children": []}]}, {"name": "P_M_EAST", "role": "AXImage", "description": "P M EAST", "role_description": "Annotation", "value": null, "position": "235.50;307.50", "size": "35;17", "children": [{"name": null, "role": "AXImage", "description": "", "role_description": "image", "value": null, "position": "239.27;329.78", "size": "35;17", "children": []}]}, {"name": "ELWING", "role": "AXImage", "description": "ELWING", "role_description": "Annotation", "value": null, "position": "273.50;254.00", "size": "30;30", "children": [{"name": null, "role": "AXImage", "description": "", "role_description": "image", "value": null, "position": "303.50;254.00", "size": "30;30", "children": []}]}, {"name": "VOLARE", "role": "AXImage", "description": "VOLARE", "role_description": "Annotation", "value": null, "position": "300.50;213.00", "size": "31;31", "children": [{"name": null, "role": "AXImage", "description": "", "role_description": "image", "value": null, "position": "331.50;213.00", "size": "31;31", "children": []}]}, {"name": "NAROOMA", "role": "AXImage", "description": "NAROOMA", "role_description": "Annotation", "value": null, "position": "255.00;280.00", "size": "28;28", "children": [{"name": null, "role": "AXImage", "description": "", "role_description": "image", "value": null, "position": "283.00;280.00", "size": "28;28", "children": []}]}, {"name": "OCEAN_RIDER", "role": "AXImage", "description": "OCEAN RIDER", "role_description": "Annotation", "value": null, "position": "248.00;296.00", "size": "32;32", "children": [{"name": null, "role": "AXImage", "description": "", "role_description": "image", "value": null, "position": "280.00;296.00", "size": "32;32", "children": []}]}, {"name": "L4407", "role": "AXImage", "description": "L4407", "role_description": "Annotation", "value": null, "position": "284.50;210.00", "size": "31;31", "children": [{"name": null, "role": "AXImage", "description": "", "role_description": "image", "value": null, "position": "315.50;210.00", "size": "31;31", "children": []}]}, {"name": "WAREE", "role": "AXImage", "description": "WAREE", "role_description": "Annotation", "value": null, "position": "274.00;253.50", "size": "30;30", "children": [{"name": null, "role": "AXImage", "description": "", "role_description": "image", "value": null, "position": "304.00;253.50", "size": "30;30", "children": []}]}, {"name": "INCEPTION", "role": "AXImage", "description": "INCEPTION", "role_description": "Annotation", "value": null, "position": "341.50;207.00", "size": "33;33", "children": [{"name": null, "role": "AXImage", "description": "", "role_description": "image", "value": null, "position": "374.50;207.00", "size": "33;33", "children": []}]}, {"name": "COME_BY_CHANCE", "role": "AXImage", "description": "COME BY CHANCE", "role_description": "Annotation", "value": null, "position": "240.00;176.00", "size": "27;27", "children": [{"name": null, "role": "AXImage", "description": "", "role_description": "image", "value": null, "position": "267.00;176.00", "size": "27;27", "children": []}]}, {"name": "WILHELMINA", "role": "AXImage", "description": "WILHELMINA", "role_description": "Annotation", "value": null, "position": "207.50;258.00", "size": "29;29", "children": [{"name": null, "role": "AXImage", "description": "", "role_description": "image", "value": null, "position": "236.50;258.00", "size": "29;29", "children": []}]}, {"name": "THE_JACKSON", "role": "AXImage", "description": "THE JACKSON", "role_description": "Annotation", "value": null, "position": "302.50;294.50", "size": "31;13", "children": [{"name": null, "role": "AXImage", "description": "", "role_description": "image", "value": null, "position": "302.39;294.77", "size": "31;13", "children": []}]}, {"name": "VIVA", "role": "AXImage", "description": "VIVA", "role_description": "Annotation", "value": null, "position": "384.00;310.00", "size": "27;27", "children": [{"name": null, "role": "AXImage", "description": "", "role_description": "image", "value": null, "position": "411.00;310.00", "size": "27;27", "children": []}]}, {"name": "BALANCE", "role": "AXImage", "description": "BALANCE", "role_description": "Annotation", "value": null, "position": "346.50;225.00", "size": "28;28", "children": [{"name": null, "role": "AXImage", "description": "", "role_description": "image", "value": null, "position": "374.50;225.00", "size": "28;28", "children": []}]}, {"name": "4_ESCAPE", "role": "AXImage", "description": "4 ESCAPE", "role_description": "Annotation", "value": null, "position": "204.50;173.00", "size": "27;27", "children": [{"name": null, "role": "AXImage", "description": "", "role_description": "image", "value": null, "position": "231.50;173.00", "size": "27;27", "children": []}]}, {"name": "TIGERESS", "role": "AXImage", "description": "TIGERESS", "role_description": "Annotation", "value": null, "position": "453.00;297.00", "size": "27;27", "children": [{"name": null, "role": "AXImage", "description": "", "role_description": "image", "value": null, "position": "480.00;297.00", "size": "27;27", "children": []}]}, {"name": "SEA_FEVER", "role": "AXImage", "description": "SEA FEVER", "role_description": "Annotation", "value": null, "position": "385.50;314.00", "size": "27;13", "children": [{"name": null, "role": "AXImage", "description": "", "role_description": "image", "value": null, "position": "386.33;328.50", "size": "27;13", "children": []}]}, {"name": "MARINE_RESCUE_PJ20", "role": "AXImage", "description": "MARINE RESCUE PJ20", "role_description": "Annotation", "value": null, "position": "211.50;264.50", "size": "23;13", "children": [{"name": null, "role": "AXImage", "description": "", "role_description": "image", "value": null, "position": "214.25;280.90", "size": "23;13", "children": []}]}, {"name": "BP1", "role": "AXImage", "description": "BP1", "role_description": "Annotation", "value": null, "position": "238.00;309.50", "size": "31;13", "children": [{"name": null, "role": "AXImage", "description": "", "role_description": "image", "value": null, "position": "236.91;318.70", "size": "31;13", "children": []}]}, {"name": "RIVERSIDE_AVALON", "role": "AXImage", "description": "RIVERSIDE AVALON", "role_description": "Annotation", "value": null, "position": "248.00;298.00", "size": "30;30", "children": [{"name": null, "role": "AXImage", "description": "", "role_description": "image", "value": null, "position": "278.00;298.00", "size": "30;30", "children": []}]}, {"name": "COMANCHE", "role": "AXImage", "description": "COMANCHE", "role_description": "Annotation", "value": null, "position": "228.00;216.50", "size": "32;14", "children": [{"name": null, "role": "AXImage", "description": "", "role_description": "image", "value": null, "position": "259.75;231.05", "size": "32;14", "children": []}]}, {"name": "CRYSTAL_LADY", "role": "AXImage", "description": "CRYSTAL LADY", "role_description": "Annotation", "value": null, "position": "253.00;304.50", "size": "33;14", "children": [{"name": null, "role": "AXImage", "description": "", "role_description": "image", "value": null, "position": "267.01;329.25", "size": "33;14", "children": []}]}, {"name": "MARINE_RESCUE_MH20", "role": "AXImage", "description": "MARINE RESCUE MH20", "role_description": "Annotation", "value": null, "position": "424.50;109.50", "size": "24;13", "children": [{"name": null, "role": "AXImage", "description": "", "role_description": "image", "value": null, "position": "423.08;118.50", "size": "24;13", "children": []}]}, {"name": "ESME_TIMBERY", "role": "AXImage", "description": "ESME TIMBERY", "role_description": "Annotation", "value": null, "position": "302.00;288.50", "size": "30;14", "children": [{"name": null, "role": "AXImage", "description": "", "role_description": "image", "value": null, "position": "325.52;309.69", "size": "30;14", "children": []}]}, {"name": "MV_FLEMINGO", "role": "AXImage", "description": "MV FLEMINGO", "role_description": "Annotation", "value": null, "position": "423.00;95.50", "size": "28;28", "children": [{"name": null, "role": "AXImage", "description": "", "role_description": "image", "value": null, "position": "451.00;95.50", "size": "28;28", "children": []}]}, {"name": "VIGILANT", "role": "AXImage", "description": "VIGILANT", "role_description": "Annotation", "value": null, "position": "365.00;273.50", "size": "29;14", "children": [{"name": null, "role": "AXImage", "description": "", "role_description": "image", "value": null, "position": "395.60;280.44", "size": "29;14", "children": []}]}, {"name": "SITE_OFFICE", "role": "AXImage", "description": "SITE OFFICE", "role_description": "Annotation", "value": null, "position": "422.50;97.00", "size": "29;29", "children": [{"name": null, "role": "AXImage", "description": "", "role_description": "image", "value": null, "position": "451.50;97.00", "size": "29;29", "children": []}]}, {"name": "HULA", "role": "AXImage", "description": "HULA", "role_description": "Annotation", "value": null, "position": "260.50;193.00", "size": "27;27", "children": [{"name": null, "role": "AXImage", "description": "", "role_description": "image", "value": null, "position": "287.50;193.00", "size": "27;27", "children": []}]}, {"name": "JFORCE", "role": "AXImage", "description": "JFORCE", "role_description": "Annotation", "value": null, "position": "420.50;306.50", "size": "26;14", "children": [{"name": null, "role": "AXImage", "description": "", "role_description": "image", "value": null, "position": "424.15;324.93", "size": "26;14", "children": []}]}, {"name": "OBSCURITY", "role": "AXImage", "description": "OBSCURITY", "role_description": "Annotation", "value": null, "position": "414.00;101.50", "size": "29;29", "children": [{"name": null, "role": "AXImage", "description": "", "role_description": "image", "value": null, "position": "443.00;101.50", "size": "29;29", "children": []}]}, {"name": "CHLOE_1", "role": "AXImage", "description": "CHLOE 1", "role_description": "Annotation", "value": null, "position": "251.00;296.00", "size": "32;32", "children": [{"name": null, "role": "AXImage", "description": "", "role_description": "image", "value": null, "position": "283.00;296.00", "size": "32;32", "children": []}]}, {"name": "STILL_DANGEROUS", "role": "AXImage", "description": "STILL DANGEROUS", "role_description": "Annotation", "value": null, "position": "433.50;98.50", "size": "27;27", "children": [{"name": null, "role": "AXImage", "description": "", "role_description": "image", "value": null, "position": "460.50;98.50", "size": "27;27", "children": []}]}, {"name": "MIDNIGHT_BLUE", "role": "AXImage", "description": "MIDNIGHT BLUE", "role_description": "Annotation", "value": null, "position": "395.00;88.00", "size": "27;13", "children": [{"name": null, "role": "AXImage", "description": "", "role_description": "image", "value": null, "position": "409.10;109.47", "size": "27;13", "children": []}]}, {"name": "KOI", "role": "AXImage", "description": "KOI", "role_description": "Annotation", "value": null, "position": "431.50;99.50", "size": "28;28", "children": [{"name": null, "role": "AXImage", "description": "", "role_description": "image", "value": null, "position": "459.50;99.50", "size": "28;28", "children": []}]}, {"name": "EXODUS", "role": "AXImage", "description": "EXODUS", "role_description": "Annotation", "value": null, "position": "343.00;209.50", "size": "28;28", "children": [{"name": null, "role": "AXImage", "description": "", "role_description": "image", "value": null, "position": "371.00;209.50", "size": "28;28", "children": []}]}, {"name": "FANTASEA_8_SEASONS", "role": "AXImage", "description": "FANTASEA 8 SEASONS", "role_description": "Annotation", "value": null, "position": "458.00;215.00", "size": "86;14", "children": [{"name": null, "role": "AXImage", "description": "", "role_description": "image", "value": null, "position": "539.90;202.39", "size": "86;14", "children": []}]}, {"name": "GREAT_WHITE", "role": "AXImage", "description": "GREAT WHITE", "role_description": "Annotation", "value": null, "position": "386.00;312.00", "size": "27;27", "children": [{"name": null, "role": "AXImage", "description": "", "role_description": "image", "value": null, "position": "413.00;312.00", "size": "27;27", "children": []}]}, {"name": "ENGAGE_RASCAL", "role": "AXImage", "description": "ENGAGE RASCAL", "role_description": "Annotation", "value": null, "position": "256.50;284.50", "size": "31;15", "children": [{"name": null, "role": "AXImage", "description": "", "role_description": "image", "value": null, "position": "289.22;291.95", "size": "31;15", "children": []}]}, {"name": "CHAOS", "role": "AXImage", "description": "CHAOS", "role_description": "Annotation", "value": null, "position": "286.50;274.50", "size": "32;32", "children": [{"name": null, "role": "AXImage", "description": "", "role_description": "image", "value": null, "position": "318.50;274.50", "size": "32;32", "children": []}]}, {"name": "BANGALLEY", "role": "AXImage", "description": "BANGALLEY", "role_description": "Annotation", "value": null, "position": "42.50;168.00", "size": "28;13", "children": [{"name": null, "role": "AXImage", "description": "", "role_description": "image", "value": null, "position": "57.28;159.08", "size": "28;13", "children": []}]}, {"name": "SVITZER_WARATAH", "role": "AXImage", "description": "SVITZER WARATAH", "role_description": "Annotation", "value": null, "position": "273.00;261.50", "size": "31;15", "children": [{"name": null, "role": "AXImage", "description": "", "role_description": "image", "value": null, "position": "293.87;285.36", "size": "31;15", "children": []}]}, {"name": "STAD_AMSTERDAM", "role": "AXImage", "description": "STAD AMSTERDAM", "role_description": "Annotation", "value": null, "position": "294.00;296.50", "size": "37;15", "children": [{"name": null, "role": "AXImage", "description": "", "role_description": "image", "value": null, "position": "324.53;288.07", "size": "37;15", "children": []}]}, {"name": "ELOUERA", "role": "AXImage", "description": "ELOUERA", "role_description": "Annotation", "value": null, "position": "374.00;274.00", "size": "31;31", "children": [{"name": null, "role": "AXImage", "description": "", "role_description": "image", "value": null, "position": "405.00;274.00", "size": "31;31", "children": []}]}, {"name": "SUPPLY", "role": "AXImage", "description": "SUPPLY", "role_description": "Annotation", "value": null, "position": "326.50;247.50", "size": "56;32", "children": [{"name": null, "role": "AXImage", "description": "", "role_description": "image", "value": null, "position": "325.70;248.99", "size": "56;32", "children": []}]}, {"name": "PV_SHARP", "role": "AXImage", "description": "PV SHARP", "role_description": "Annotation", "value": null, "position": "308.00;262.00", "size": "31;13", "children": [{"name": null, "role": "AXImage", "description": "", "role_description": "image", "value": null, "position": "312.42;255.86", "size": "31;13", "children": []}]}, {"name": "DYNAMIC", "role": "AXImage", "description": "DYNAMIC", "role_description": "Annotation", "value": null, "position": "104.50;212.00", "size": "29;29", "children": [{"name": null, "role": "AXImage", "description": "", "role_description": "image", "value": null, "position": "133.50;212.00", "size": "29;29", "children": []}]}, {"name": "EXPLORER_II", "role": "AXImage", "description": "EXPLORER II", "role_description": "Annotation", "value": null, "position": "334.00;268.00", "size": "28;28", "children": [{"name": null, "role": "AXImage", "description": "", "role_description": "image", "value": null, "position": "362.00;268.00", "size": "28;28", "children": []}]}, {"name": "BOMBALA", "role": "AXImage", "description": "BOMBALA", "role_description": "Annotation", "value": null, "position": "442.50;290.50", "size": "31;31", "children": [{"name": null, "role": "AXImage", "description": "", "role_description": "image", "value": null, "position": "473.50;290.50", "size": "31;31", "children": []}]}, {"name": "BLACK_DOG", "role": "AXImage", "description": "BLACK DOG", "role_description": "Annotation", "value": null, "position": "386.50;131.00", "size": "27;27", "children": [{"name": null, "role": "AXImage", "description": "", "role_description": "image", "value": null, "position": "413.50;131.00", "size": "27;27", "children": []}]}, {"name": "BLINK_B40", "role": "AXImage", "description": "BLINK B40", "role_description": "Annotation", "value": null, "position": "386.50;310.00", "size": "27;27", "children": [{"name": null, "role": "AXImage", "description": "", "role_description": "image", "value": null, "position": "413.50;310.00", "size": "27;27", "children": []}]}, {"name": "COAST", "role": "AXImage", "description": "COAST", "role_description": "Annotation", "value": null, "position": "255.00;295.50", "size": "30;30", "children": [{"name": null, "role": "AXImage", "description": "", "role_description": "image", "value": null, "position": "285.00;295.50", "size": "30;30", "children": []}]}, {"name": "MORPETH", "role": "AXImage", "description": "MORPETH", "role_description": "Annotation", "value": null, "position": "256.00;279.50", "size": "28;28", "children": [{"name": null, "role": "AXImage", "description": "", "role_description": "image", "value": null, "position": "284.00;279.50", "size": "28;28", "children": []}]}, {"name": "PEARL_3", "role": "AXImage", "description": "PEARL 3", "role_description": "Annotation", "value": null, "position": "446.00;162.00", "size": "26;26", "children": [{"name": null, "role": "AXImage", "description": "", "role_description": "image", "value": null, "position": "472.00;162.00", "size": "26;26", "children": []}]}, {"name": "MEGAN", "role": "AXImage", "description": "MEGAN", "role_description": "Annotation", "value": null, "position": "348.50;238.00", "size": "44;14", "children": [{"name": null, "role": "AXImage", "description": "", "role_description": "image", "value": null, "position": "388.61;230.68", "size": "44;14", "children": []}]}, {"name": "THYLACINE", "role": "AXImage", "description": "THYLACINE", "role_description": "Annotation", "value": null, "position": "388.50;310.00", "size": "25;25", "children": [{"name": null, "role": "AXImage", "description": "", "role_description": "image", "value": null, "position": "413.50;310.00", "size": "25;25", "children": []}]}, {"name": "SPIRIT_OF_MIGLOO", "role": "AXImage", "description": "SPIRIT OF MIGLOO", "role_description": "Annotation", "value": null, "position": "287.00;276.00", "size": "30;30", "children": [{"name": null, "role": "AXImage", "description": "", "role_description": "image", "value": null, "position": "317.00;276.00", "size": "30;30", "children": []}]}, {"name": "CYRENE_3", "role": "AXImage", "description": "CYRENE 3", "role_description": "Annotation", "value": null, "position": "385.00;308.50", "size": "27;27", "children": [{"name": null, "role": "AXImage", "description": "", "role_description": "image", "value": null, "position": "412.00;308.50", "size": "27;27", "children": []}]}, {"name": "BLUESTONE_1", "role": "AXImage", "description": "BLUESTONE 1", "role_description": "Annotation", "value": null, "position": "443.50;294.50", "size": "32;32", "children": [{"name": null, "role": "AXImage", "description": "", "role_description": "image", "value": null, "position": "475.50;294.50", "size": "32;32", "children": []}]}, {"name": "FREE_REIN", "role": "AXImage", "description": "FREE REIN", "role_description": "Annotation", "value": null, "position": "352.50;235.00", "size": "26;14", "children": [{"name": null, "role": "AXImage", "description": "", "role_description": "image", "value": null, "position": "359.33;228.59", "size": "26;14", "children": []}]}, {"name": "OCEAN_BLUE", "role": "AXImage", "description": "OCEAN BLUE", "role_description": "Annotation", "value": null, "position": "273.50;300.50", "size": "31;31", "children": [{"name": null, "role": "AXImage", "description": "", "role_description": "image", "value": null, "position": "304.50;300.50", "size": "31;31", "children": []}]}, {"name": "RARA", "role": "AXImage", "description": "RARA", "role_description": "Annotation", "value": null, "position": "425.50;111.00", "size": "26;14", "children": [{"name": null, "role": "AXImage", "description": "", "role_description": "image", "value": null, "position": "437.29;103.28", "size": "26;14", "children": []}]}, {"name": "DOMUS", "role": "AXImage", "description": "DOMUS", "role_description": "Annotation", "value": null, "position": "260.50;294.00", "size": "31;31", "children": [{"name": null, "role": "AXImage", "description": "", "role_description": "image", "value": null, "position": "291.50;294.00", "size": "31;31", "children": []}]}, {"name": "JOHN_NUTT", "role": "AXImage", "description": "JOHN NUTT", "role_description": "Annotation", "value": null, "position": "324.50;266.50", "size": "38;22", "children": [{"name": null, "role": "AXImage", "description": "", "role_description": "image", "value": null, "position": "357.34;260.45", "size": "38;22", "children": []}]}, {"name": "LIMIQUE", "role": "AXImage", "description": "LIMIQUE", "role_description": "Annotation", "value": null, "position": "412.50;99.00", "size": "31;31", "children": [{"name": null, "role": "AXImage", "description": "", "role_description": "image", "value": null, "position": "443.50;99.00", "size": "31;31", "children": []}]}, {"name": "ALEX101", "role": "AXImage", "description": "ALEX101", "role_description": "Annotation", "value": null, "position": "355.00;286.00", "size": "30;30", "children": [{"name": null, "role": "AXImage", "description": "", "role_description": "image", "value": null, "position": "385.00;286.00", "size": "30;30", "children": []}]}, {"name": "AKKUR", "role": "AXImage", "description": "AKKUR", "role_description": "Annotation", "value": null, "position": "426.50;251.50", "size": "31;13", "children": [{"name": null, "role": "AXImage", "description": "", "role_description": "image", "value": null, "position": "456.37;249.28", "size": "31;13", "children": []}]}, {"name": "AUSSIE_MAGIC", "role": "AXImage", "description": "AUSSIE MAGIC", "role_description": "Annotation", "value": null, "position": "390.50;258.50", "size": "34;14", "children": [{"name": null, "role": "AXImage", "description": "", "role_description": "image", "value": null, "position": "393.50;253.59", "size": "34;14", "children": []}]}, {"name": "VITAMIN_SEA", "role": "AXImage", "description": "VITAMIN SEA", "role_description": "Annotation", "value": null, "position": "284.50;202.00", "size": "27;27", "children": [{"name": null, "role": "AXImage", "description": "", "role_description": "image", "value": null, "position": "311.50;202.00", "size": "27;27", "children": []}]}, {"name": "ROSE", "role": "AXImage", "description": "ROSE", "role_description": "Annotation", "value": null, "position": "442.50;291.50", "size": "31;31", "children": [{"name": null, "role": "AXImage", "description": "", "role_description": "image", "value": null, "position": "473.50;291.50", "size": "31;31", "children": []}]}, {"name": "RAYZAWAY", "role": "AXImage", "description": "RAYZAWAY", "role_description": "Annotation", "value": null, "position": "171.00;217.50", "size": "28;28", "children": [{"name": null, "role": "AXImage", "description": "", "role_description": "image", "value": null, "position": "199.00;217.50", "size": "28;28", "children": []}]}, {"name": "FOR_EVER", "role": "AXImage", "description": "FOR EVER", "role_description": "Annotation", "value": null, "position": "423.00;94.50", "size": "30;30", "children": [{"name": null, "role": "AXImage", "description": "", "role_description": "image", "value": null, "position": "453.00;94.50", "size": "30;30", "children": []}]}, {"name": "RESTLESS", "role": "AXImage", "description": "RESTLESS", "role_description": "Annotation", "value": null, "position": "353.50;291.50", "size": "26;26", "children": [{"name": null, "role": "AXImage", "description": "", "role_description": "image", "value": null, "position": "379.50;291.50", "size": "26;26", "children": []}]}, {"name": "LEGENDE", "role": "AXImage", "description": "LEGENDE", "role_description": "Annotation", "value": null, "position": "384.50;314.50", "size": "27;15", "children": [{"name": null, "role": "AXImage", "description": "", "role_description": "image", "value": null, "position": "410.66;313.15", "size": "27;15", "children": []}]}, {"name": "MOON_GLIDER", "role": "AXImage", "description": "MOON GLIDER", "role_description": "Annotation", "value": null, "position": "238.50;308.50", "size": "27;17", "children": [{"name": null, "role": "AXImage", "description": "", "role_description": "image", "value": null, "position": "237.19;322.93", "size": "27;17", "children": []}]}, {"name": "FOUR_SEASONS", "role": "AXImage", "description": "FOUR SEASONS", "role_description": "Annotation", "value": null, "position": "259.50;304.50", "size": "27;27", "children": [{"name": null, "role": "AXImage", "description": "", "role_description": "image", "value": null, "position": "286.50;304.50", "size": "27;27", "children": []}]}, {"name": "GIRAWAA", "role": "AXImage", "description": "GIRAWAA", "role_description": "Annotation", "value": null, "position": "308.00;263.50", "size": "31;13", "children": [{"name": null, "role": "AXImage", "description": "", "role_description": "image", "value": null, "position": "310.67;280.86", "size": "31;13", "children": []}]}, {"name": "GOLDEN_GROVE", "role": "AXImage", "description": "GOLDEN GROVE", "role_description": "Annotation", "value": null, "position": "269.00;263.50", "size": "31;13", "children": [{"name": null, "role": "AXImage", "description": "", "role_description": "image", "value": null, "position": "269.18;276.90", "size": "31;13", "children": []}]}, {"name": "FANTASEA_JOY", "role": "AXImage", "description": "FANTASEA JOY", "role_description": "Annotation", "value": null, "position": "293.50;265.00", "size": "40;14", "children": [{"name": null, "role": "AXImage", "description": "", "role_description": "image", "value": null, "position": "321.19;252.26", "size": "40;14", "children": []}]}, {"name": "LE_TIROFLAN", "role": "AXImage", "description": "LE TIROFLAN", "role_description": "Annotation", "value": null, "position": "383.50;308.00", "size": "31;31", "children": [{"name": null, "role": "AXImage", "description": "", "role_description": "image", "value": null, "position": "414.50;308.00", "size": "31;31", "children": []}]}, {"name": "QUETZALCOATL", "role": "AXImage", "description": "QUETZALCOATL", "role_description": "Annotation", "value": null, "position": "386.00;309.50", "size": "27;27", "children": [{"name": null, "role": "AXImage", "description": "", "role_description": "image", "value": null, "position": "413.00;309.50", "size": "27;27", "children": []}]}, {"name": "BUNGAREE", "role": "AXImage", "description": "BUNGAREE", "role_description": "Annotation", "value": null, "position": "457.00;306.00", "size": "33;16", "children": [{"name": null, "role": "AXImage", "description": "", "role_description": "image", "value": null, "position": "487.52;302.18", "size": "33;16", "children": []}]}, {"name": "HELMSMAN", "role": "AXImage", "description": "HELMSMAN", "role_description": "Annotation", "value": null, "position": "349.50;216.00", "size": "28;28", "children": [{"name": null, "role": "AXImage", "description": "", "role_description": "image", "value": null, "position": "377.50;216.00", "size": "28;28", "children": []}]}, {"name": "AM320", "role": "AXImage", "description": "AM320", "role_description": "Annotation", "value": null, "position": "378.50;286.50", "size": "24;13", "children": [{"name": null, "role": "AXImage", "description": "", "role_description": "image", "value": null, "position": "402.38;299.71", "size": "24;13", "children": []}]}, {"name": "NORTH_POINT", "role": "AXImage", "description": "NORTH POINT", "role_description": "Annotation", "value": null, "position": "385.00;311.50", "size": "27;27", "children": [{"name": null, "role": "AXImage", "description": "", "role_description": "image", "value": null, "position": "412.00;311.50", "size": "27;27", "children": []}]}, {"name": "MANNS_POINT", "role": "AXImage", "description": "MANNS POINT", "role_description": "Annotation", "value": null, "position": "260.00;284.00", "size": "28;14", "children": [{"name": null, "role": "AXImage", "description": "", "role_description": "image", "value": null, "position": "258.36;291.66", "size": "28;14", "children": []}]}, {"name": "SART", "role": "AXImage", "description": "SART", "role_description": "Annotation", "value": null, "position": "395.50;319.00", "size": "8;8", "children": [{"name": null, "role": "AXImage", "description": "", "role_description": "image", "value": null, "position": "403.50;319.00", "size": "8;8", "children": []}]}, {"name": "FRED_HOLLOWS", "role": "AXImage", "description": "FRED HOLLOWS", "role_description": "Annotation", "value": null, "position": "424.00;269.00", "size": "92;54", "children": [{"name": null, "role": "AXImage", "description": "", "role_description": "image", "value": null, "position": "475.96;243.00", "size": "92;54", "children": []}]}, {"name": "WILDE_RUSH", "role": "AXImage", "description": "WILDE RUSH", "role_description": "Annotation", "value": null, "position": "382.00;318.50", "size": "31;13", "children": [{"name": null, "role": "AXImage", "description": "", "role_description": "image", "value": null, "position": "409.12;312.86", "size": "31;13", "children": []}]}, {"name": "FISHLESS", "role": "AXImage", "description": "FISHLESS", "role_description": "Annotation", "value": null, "position": "423.50;99.00", "size": "25;25", "children": [{"name": null, "role": "AXImage", "description": "", "role_description": "image", "value": null, "position": "448.50;99.00", "size": "25;25", "children": []}]}, {"name": "NIXIE", "role": "AXImage", "description": "NIXIE", "role_description": "Annotation", "value": null, "position": "432.50;104.00", "size": "29;15", "children": [{"name": null, "role": "AXImage", "description": "", "role_description": "image", "value": null, "position": "441.24;96.22", "size": "29;15", "children": []}]}, {"name": "CLONTARF", "role": "AXImage", "description": "CLONTARF", "role_description": "Annotation", "value": null, "position": "269.00;261.00", "size": "33;15", "children": [{"name": null, "role": "AXImage", "description": "", "role_description": "image", "value": null, "position": "302.11;261.26", "size": "33;15", "children": []}]}, {"name": "OLIVE_COTTON", "role": "AXImage", "description": "OLIVE COTTON", "role_description": "Annotation", "value": null, "position": "270.50;261.00", "size": "30;14", "children": [{"name": null, "role": "AXImage", "description": "", "role_description": "image", "value": null, "position": "300.96;262.07", "size": "30;14", "children": []}]}, {"name": "PSA_MARVEL", "role": "AXImage", "description": "PSA MARVEL", "role_description": "Annotation", "value": null, "position": "255.00;285.00", "size": "32;15", "children": [{"name": null, "role": "AXImage", "description": "", "role_description": "image", "value": null, "position": "288.54;290.38", "size": "32;15", "children": []}]}, {"name": "MATILDA", "role": "AXImage", "description": "MATILDA", "role_description": "Annotation", "value": null, "position": "208.50;258.00", "size": "29;29", "children": [{"name": null, "role": "AXImage", "description": "", "role_description": "image", "value": null, "position": "237.50;258.00", "size": "29;29", "children": []}]}]}, {"name": null, "role": "AXToolbar", "description": null, "role_description": "toolbar", "value": null, "position": "0.00;0.00", "size": "679;52", "children": [{"name": null, "role": "AXButton", "description": "Home", "role_description": "button", "value": null, "position": "257.00;0.00", "size": "35;52", "children": []}, {"name": null, "role": "AXCheckBox", "description": "Follow Favourite", "role_description": "checkbox", "value": 0, "position": "292.00;0.00", "size": "100;52", "children": []}, {"name": null, "role": "AXButton", "description": "Custom View", "role_description": "button", "value": null, "position": "401.00;0.00", "size": "96;52", "children": []}, {"name": null, "role": "AXButton", "description": "Custom View", "role_description": "button", "value": null, "position": "497.50;0.00", "size": "37;52", "children": []}, {"name": null, "role": "AXGroup", "description": null, "role_description": "group", "value": null, "position": "534.50;0.00", "size": "136;52", "children": [{"name": null, "role": "AXTextField", "description": "Search for Boats or Places", "role_description": "search text field", "value": "", "position": "537.50;11.00", "size": "130;31", "children": [{"name": "", "role": "AXButton", "description": "search", "role_description": "button", "value": null, "position": "539.50;15.00", "size": "25;22", "children": []}]}]}]}, {"name": null, "role": "AXButton", "description": null, "role_description": "close button", "value": null, "position": "19.00;18.00", "size": "14;16", "children": []}, {"name": null, "role": "AXButton", "description": null, "role_description": "full screen button", "value": null, "position": "59.00;18.00", "size": "14;16", "children": [{"name": null, "role": "AXGroup", "description": null, "role_description": "group", "value": null, "position": "59.00;18.00", "size": "14;16", "children": [{"name": null, "role": "AXGroup", "description": null, "role_description": "group", "value": null, "position": "59.00;18.00", "size": "14;16", "children": []}]}]}, {"name": null, "role": "AXButton", "description": null, "role_description": "minimize button", "value": null, "position": "39.00;18.00", "size": "14;16", "children": []}, {"name": null, "role": "AXStaticText", "description": null, "role_description": "text", "value": "Boat Watch", "position": "87.00;0.00", "size": "170;52", "children": []}]}